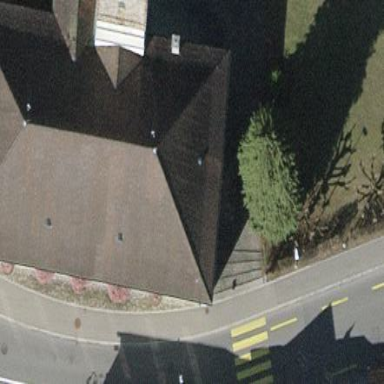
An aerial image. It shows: Historic monument - church with hipped roof shape. It is place of worship.